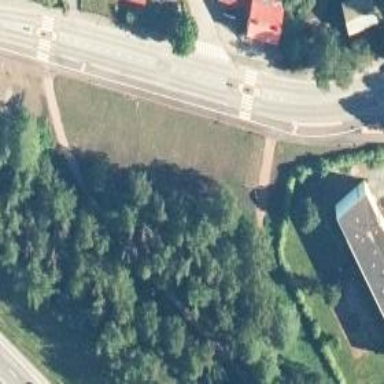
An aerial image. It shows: Cycleway.